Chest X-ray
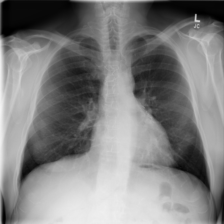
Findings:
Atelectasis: negative
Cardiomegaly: negative
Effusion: negative
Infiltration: negative
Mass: negative
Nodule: negative
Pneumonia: negative
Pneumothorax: negative
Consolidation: negative
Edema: negative
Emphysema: negative
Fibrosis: negative
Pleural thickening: negative
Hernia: negative